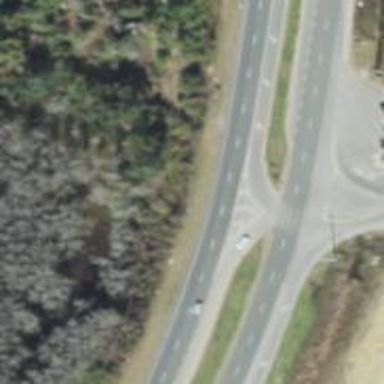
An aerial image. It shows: Trunk link road with asphalt surface.